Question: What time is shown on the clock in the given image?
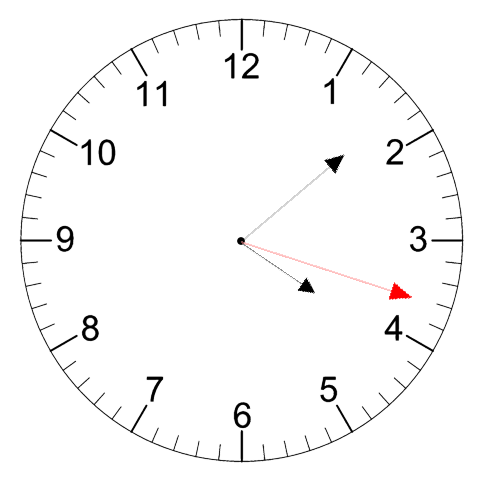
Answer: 04:08:18